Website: walmart
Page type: billing-address
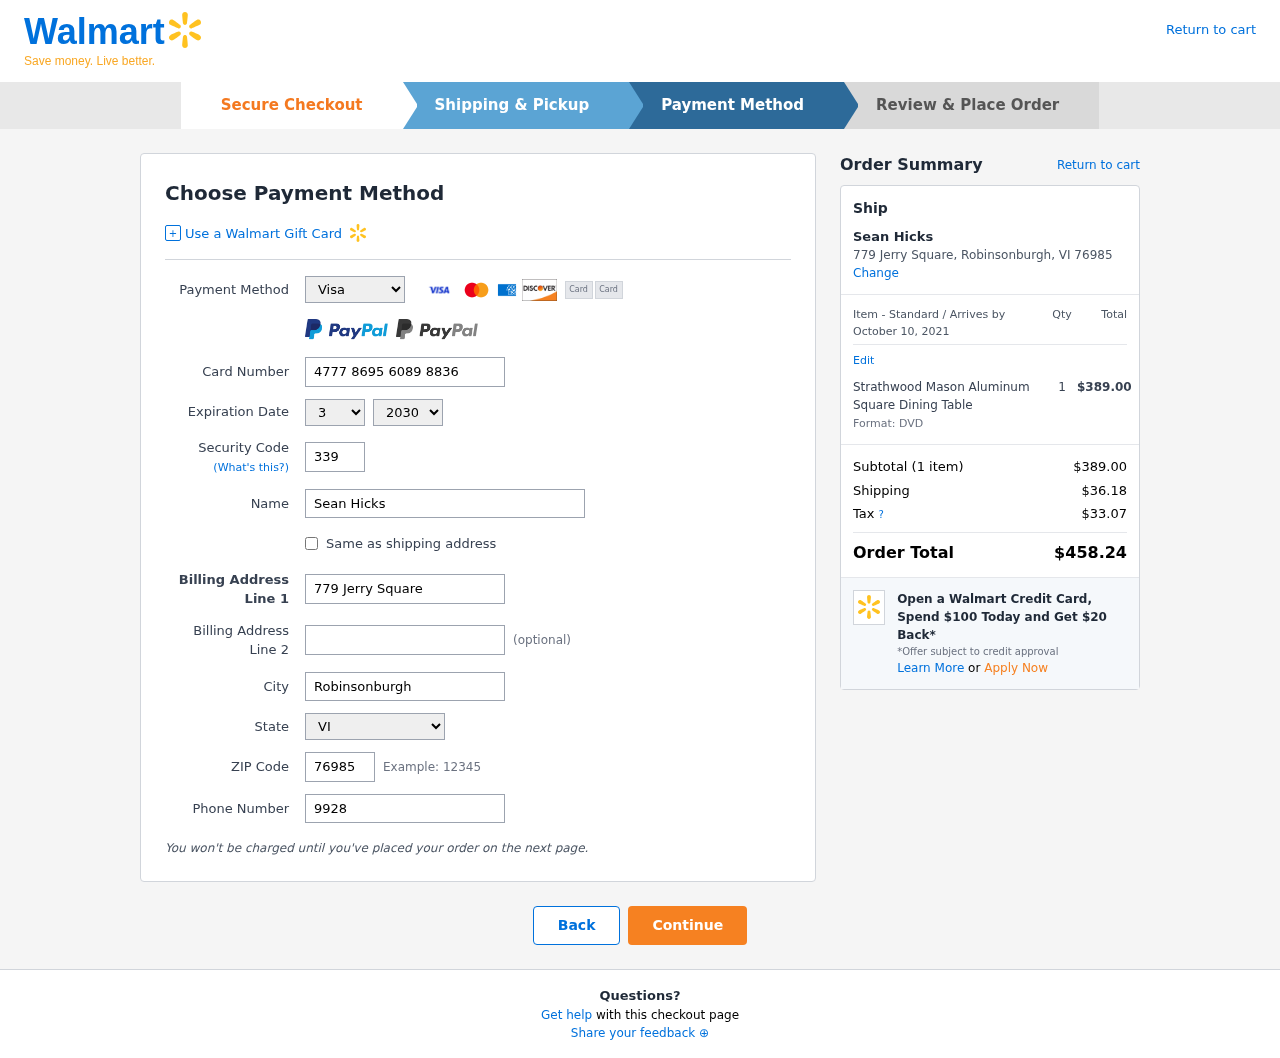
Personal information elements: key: PII_CARD_CVV
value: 339
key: PII_CARD_EXPIRY_MONTH
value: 03
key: PII_CARD_EXPIRY_YEAR
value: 30
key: PII_CARD_NUMBER
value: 4777 8695 6089 8836
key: PII_CARD_TYPE
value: Visa
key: PII_CITY
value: Robinsonburgh
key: PII_CITY_STATE_ZIP
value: Robinsonburgh, VI 76985
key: PII_FULLNAME
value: Sean Hicks
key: PII_PHONE
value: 9928732094
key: PII_POSTCODE
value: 76985
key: PII_STATE
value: VI
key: PII_STREET
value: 779 Jerry Square
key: PII_FULLNAME2
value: Sean Hicks
Product elements: key: PRODUCT1_NAME
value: Strathwood Mason Aluminum Square Dining Table
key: PRODUCT1_PRICE
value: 389
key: PRODUCT1_QUANTITY
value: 1
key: PRODUCT1_DESC
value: Format: DVD
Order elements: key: ORDER_DELIVERY_DATE
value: October 10, 2021
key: ORDER_NUM_ITEMS
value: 1
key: ORDER_SUBTOTAL
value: $389.00
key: ORDER_SHIPPING_COST
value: $36.18
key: ORDER_TAX
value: $33.07
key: ORDER_TOTAL
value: $458.24